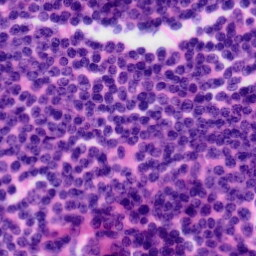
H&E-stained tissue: Tonsil